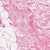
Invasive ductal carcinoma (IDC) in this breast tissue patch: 0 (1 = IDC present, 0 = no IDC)